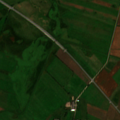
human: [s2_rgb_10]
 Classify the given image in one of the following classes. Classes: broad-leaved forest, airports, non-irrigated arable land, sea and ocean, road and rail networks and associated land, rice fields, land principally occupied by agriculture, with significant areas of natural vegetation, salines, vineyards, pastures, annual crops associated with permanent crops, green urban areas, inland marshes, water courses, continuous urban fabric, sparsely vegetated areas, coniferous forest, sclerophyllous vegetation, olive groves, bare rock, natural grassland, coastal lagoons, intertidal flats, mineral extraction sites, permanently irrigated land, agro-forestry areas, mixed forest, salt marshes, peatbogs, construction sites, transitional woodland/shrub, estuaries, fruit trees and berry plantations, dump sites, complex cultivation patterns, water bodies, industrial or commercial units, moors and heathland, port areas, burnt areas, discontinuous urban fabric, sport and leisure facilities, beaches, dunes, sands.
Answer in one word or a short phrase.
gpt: non-irrigated arable land, pastures, complex cultivation patterns